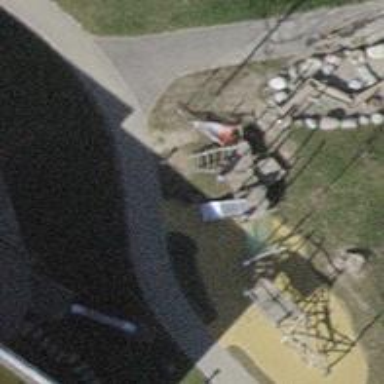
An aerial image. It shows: Playground featuring slide.